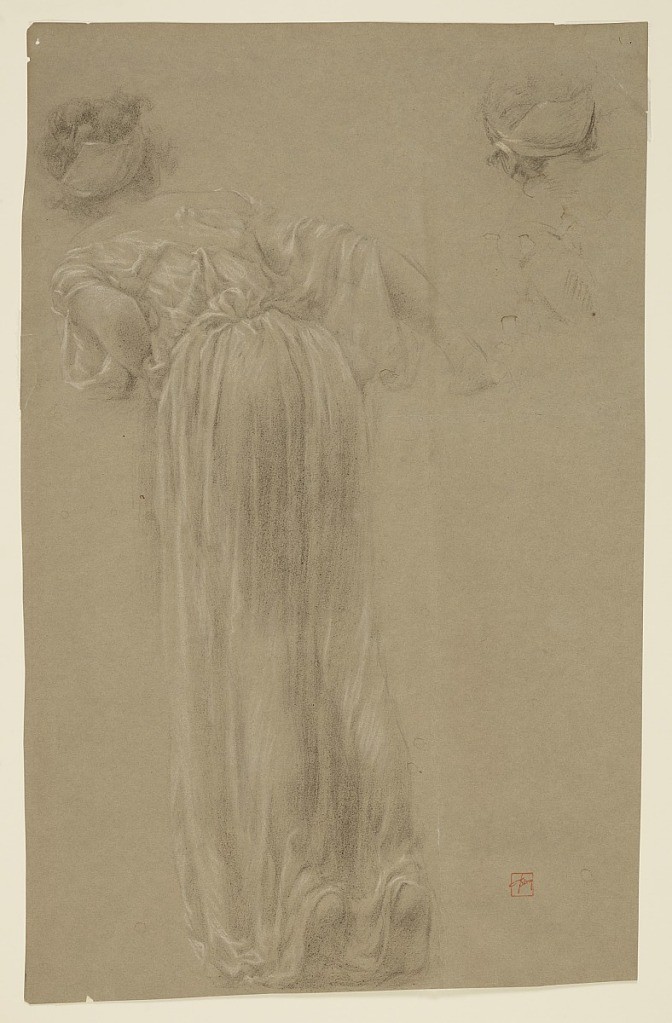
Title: Study for a woman, “Vintage Festival,” Mendelssohn Glee Club, New York, NY
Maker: Robert Frederick Blum, American, 1857–1903
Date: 1895–1898
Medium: Black, white pastel crayon on grey paper
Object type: Drawing
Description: Center left, sketch of a figure female leaning over a pedestal; Upper right, Sketch of a female figure's head. The study of the entire figure fills the left side. In the upper right corner is a sketch of the lower part of the head with the left ear shown and of a part of the body.